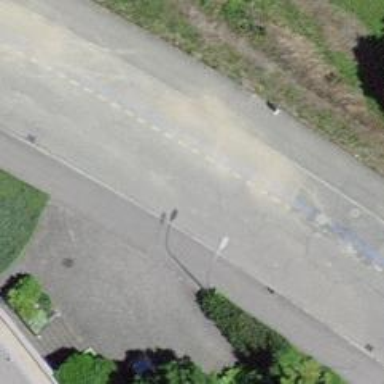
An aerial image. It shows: Residential road with asphalt surface and sidewalks on both sides. Parallel parking is available on the right lane.